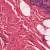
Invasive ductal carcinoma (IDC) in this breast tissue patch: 0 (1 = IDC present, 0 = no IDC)